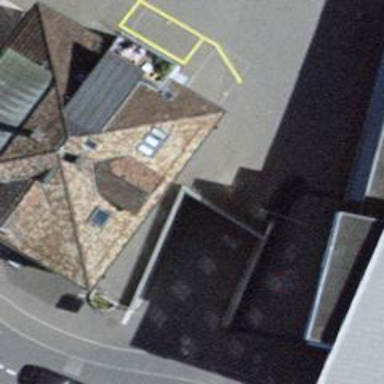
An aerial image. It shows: Parking entrance.